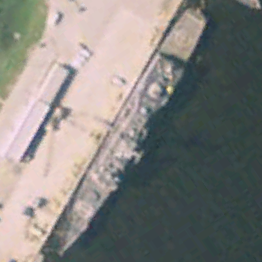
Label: cruiser